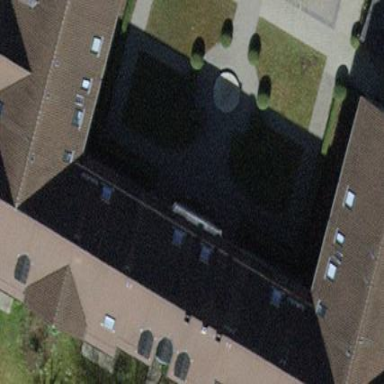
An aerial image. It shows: Nursing home building.